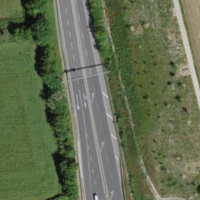
EUNIS habitat code: 57
Species observed at this site:
Poecile palustris
Motacilla alba
Fringilla coelebs